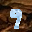
Label: 9